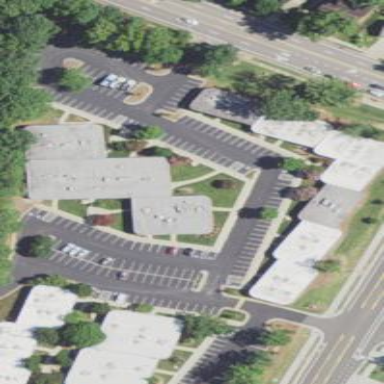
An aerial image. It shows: Commercial building.